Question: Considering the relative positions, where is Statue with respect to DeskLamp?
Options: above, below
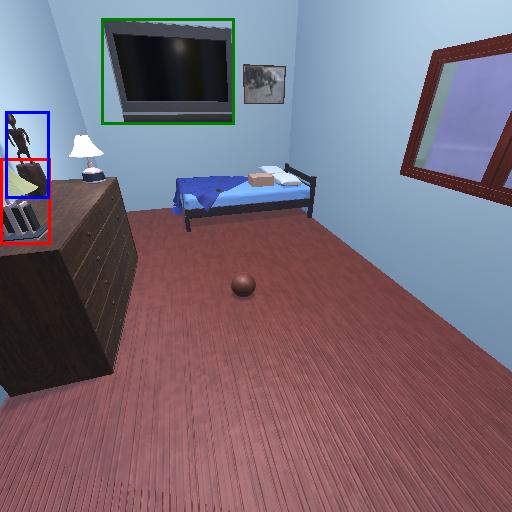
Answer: above